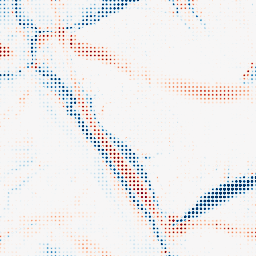
Category: morphological
Decomposition family: morphological_ellipse
Decomposition parameters: operation: average
width: 30
height: 20
Upsampling method: sinc_blackman
Upsampling parameters: scale: 8
kernel_size: 4
Upsampling scale: 8